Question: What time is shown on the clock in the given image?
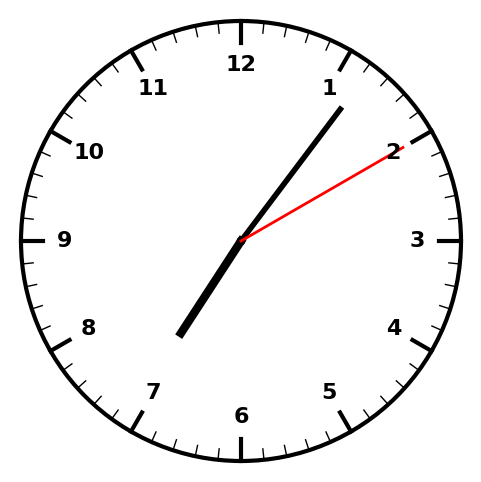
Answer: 07:06:10